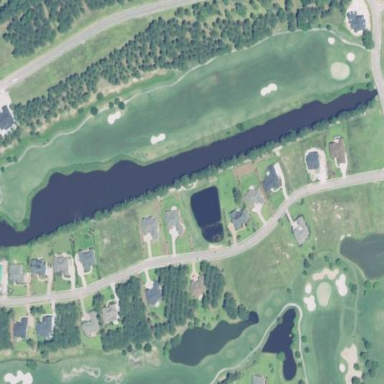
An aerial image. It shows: Scenic view of water hazard on golf course. The natural water feature adds beauty to the landscape.